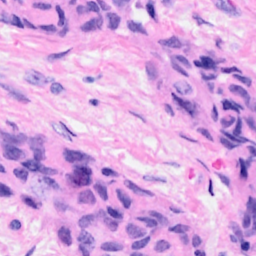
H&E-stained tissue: Breast